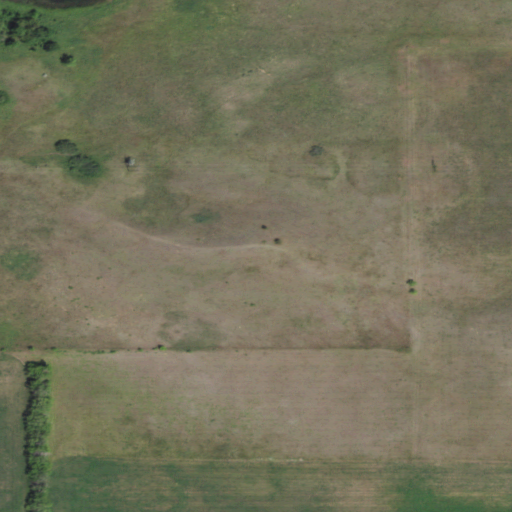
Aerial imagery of mountain in North Dakota named Mikes Peak containing grassland, pasture, cultivated crops, and herbaceous wetlands